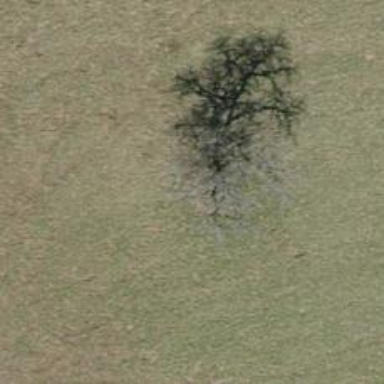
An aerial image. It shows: Beautiful tree in nature.